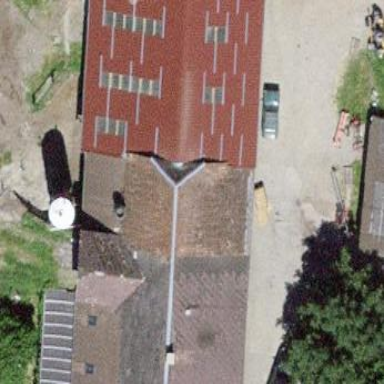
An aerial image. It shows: Farm building.